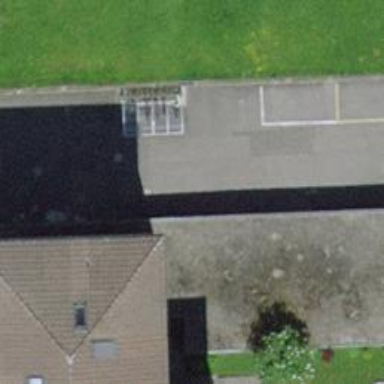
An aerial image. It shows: Group of garages.